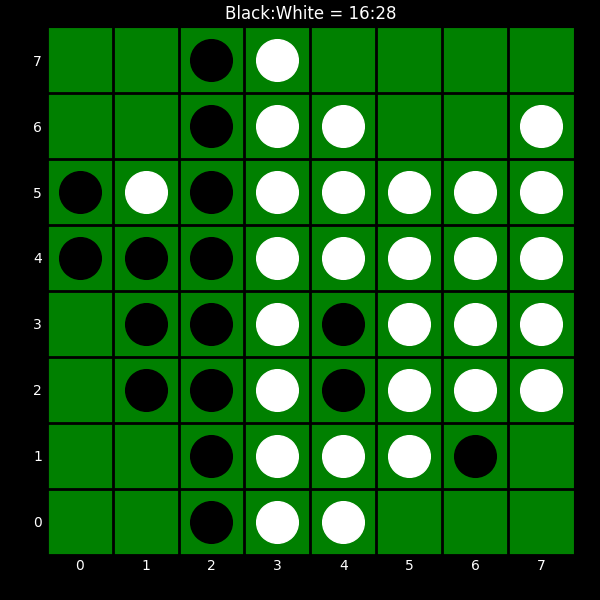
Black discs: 16
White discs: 28